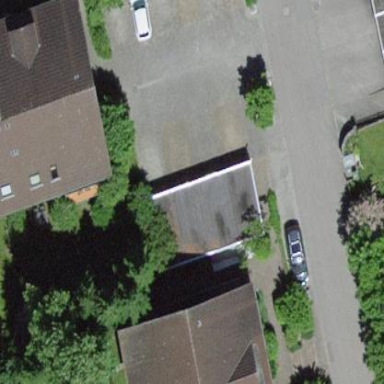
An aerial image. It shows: Garage building.